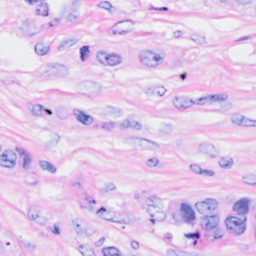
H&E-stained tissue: Breast